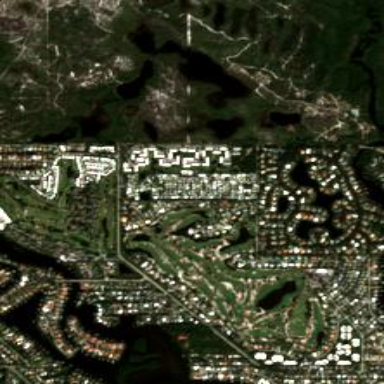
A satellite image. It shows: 18-hole golf course classified as leisure land.